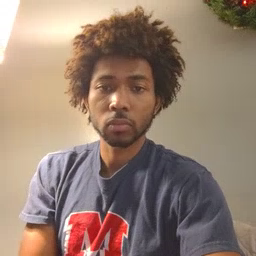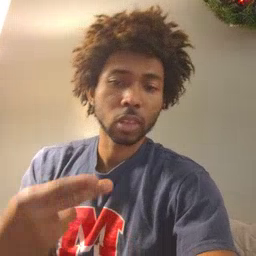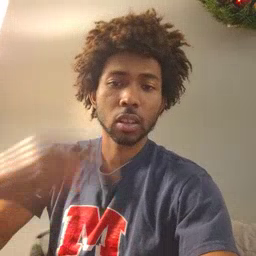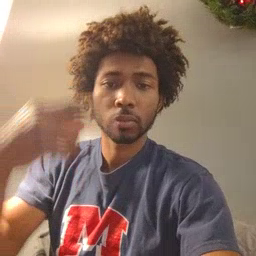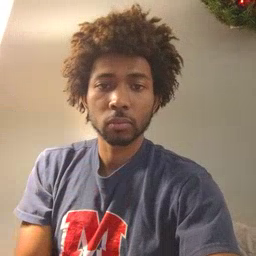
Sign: high